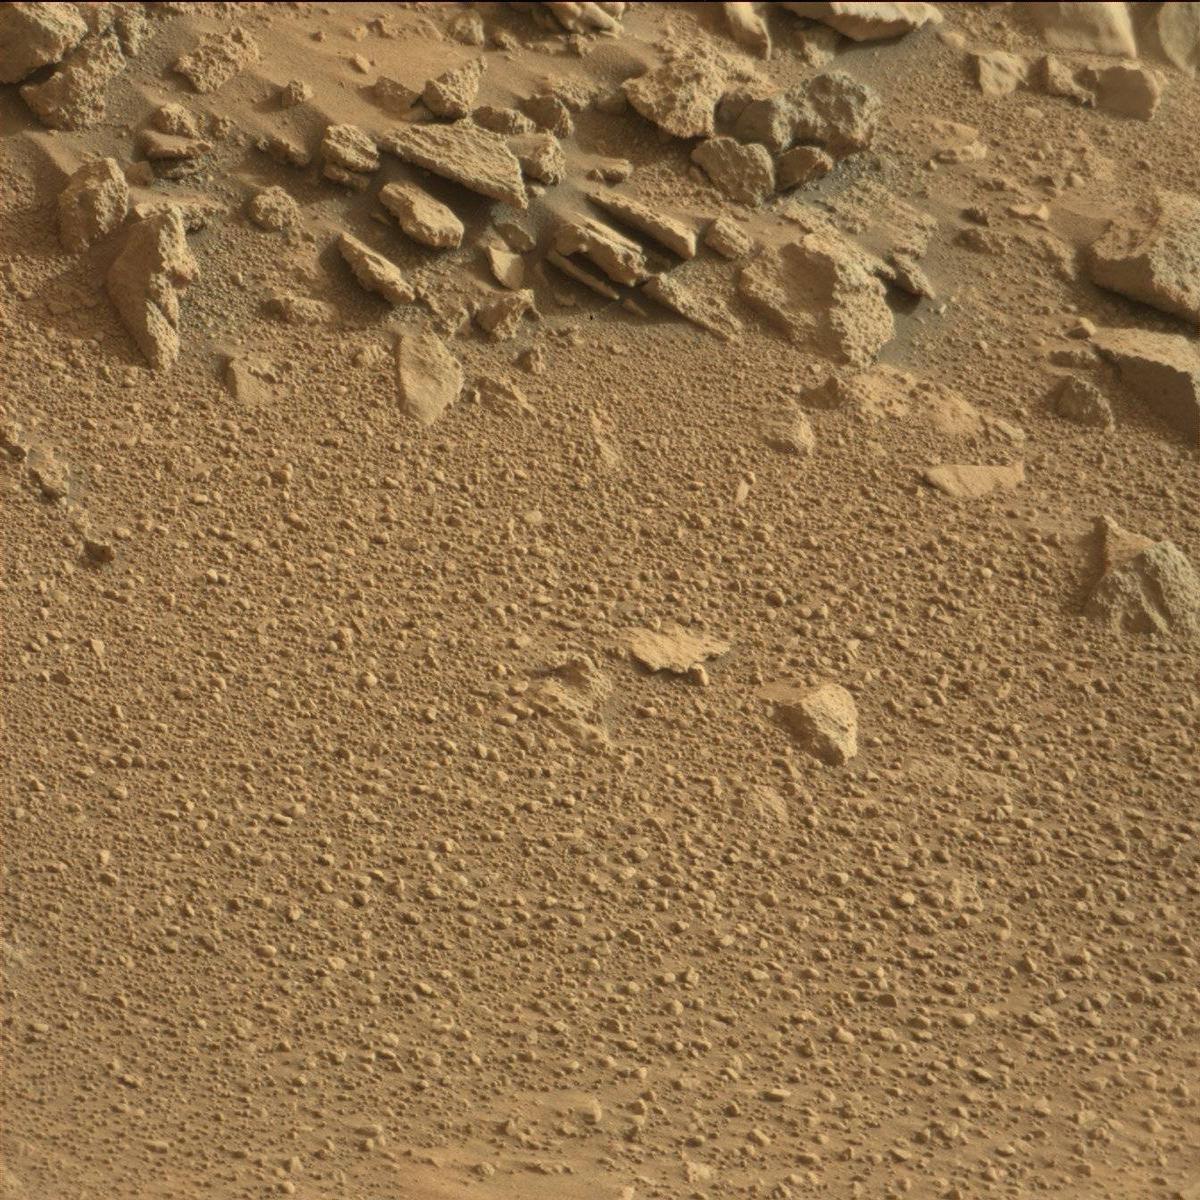
Terrain classes present: Bedrock, Rock, Sand / Soil